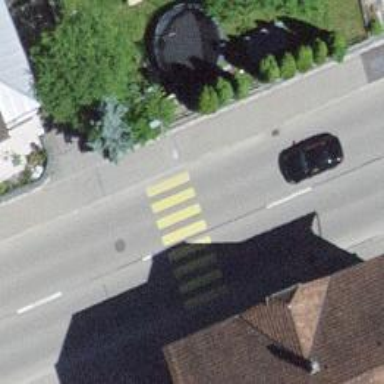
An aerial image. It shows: Uncontrolled crossing on the road.